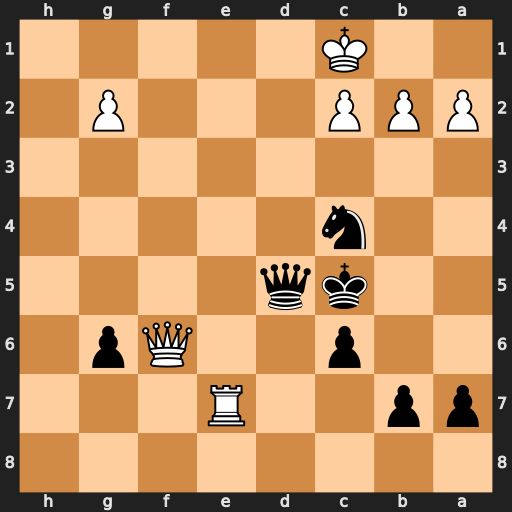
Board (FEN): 8/pp2R3/2p2Qp1/2kq4/2n5/8/PPP3P1/2K5
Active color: b
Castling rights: -
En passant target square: -
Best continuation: Qd2+ Kb1 Qd1#